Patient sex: M
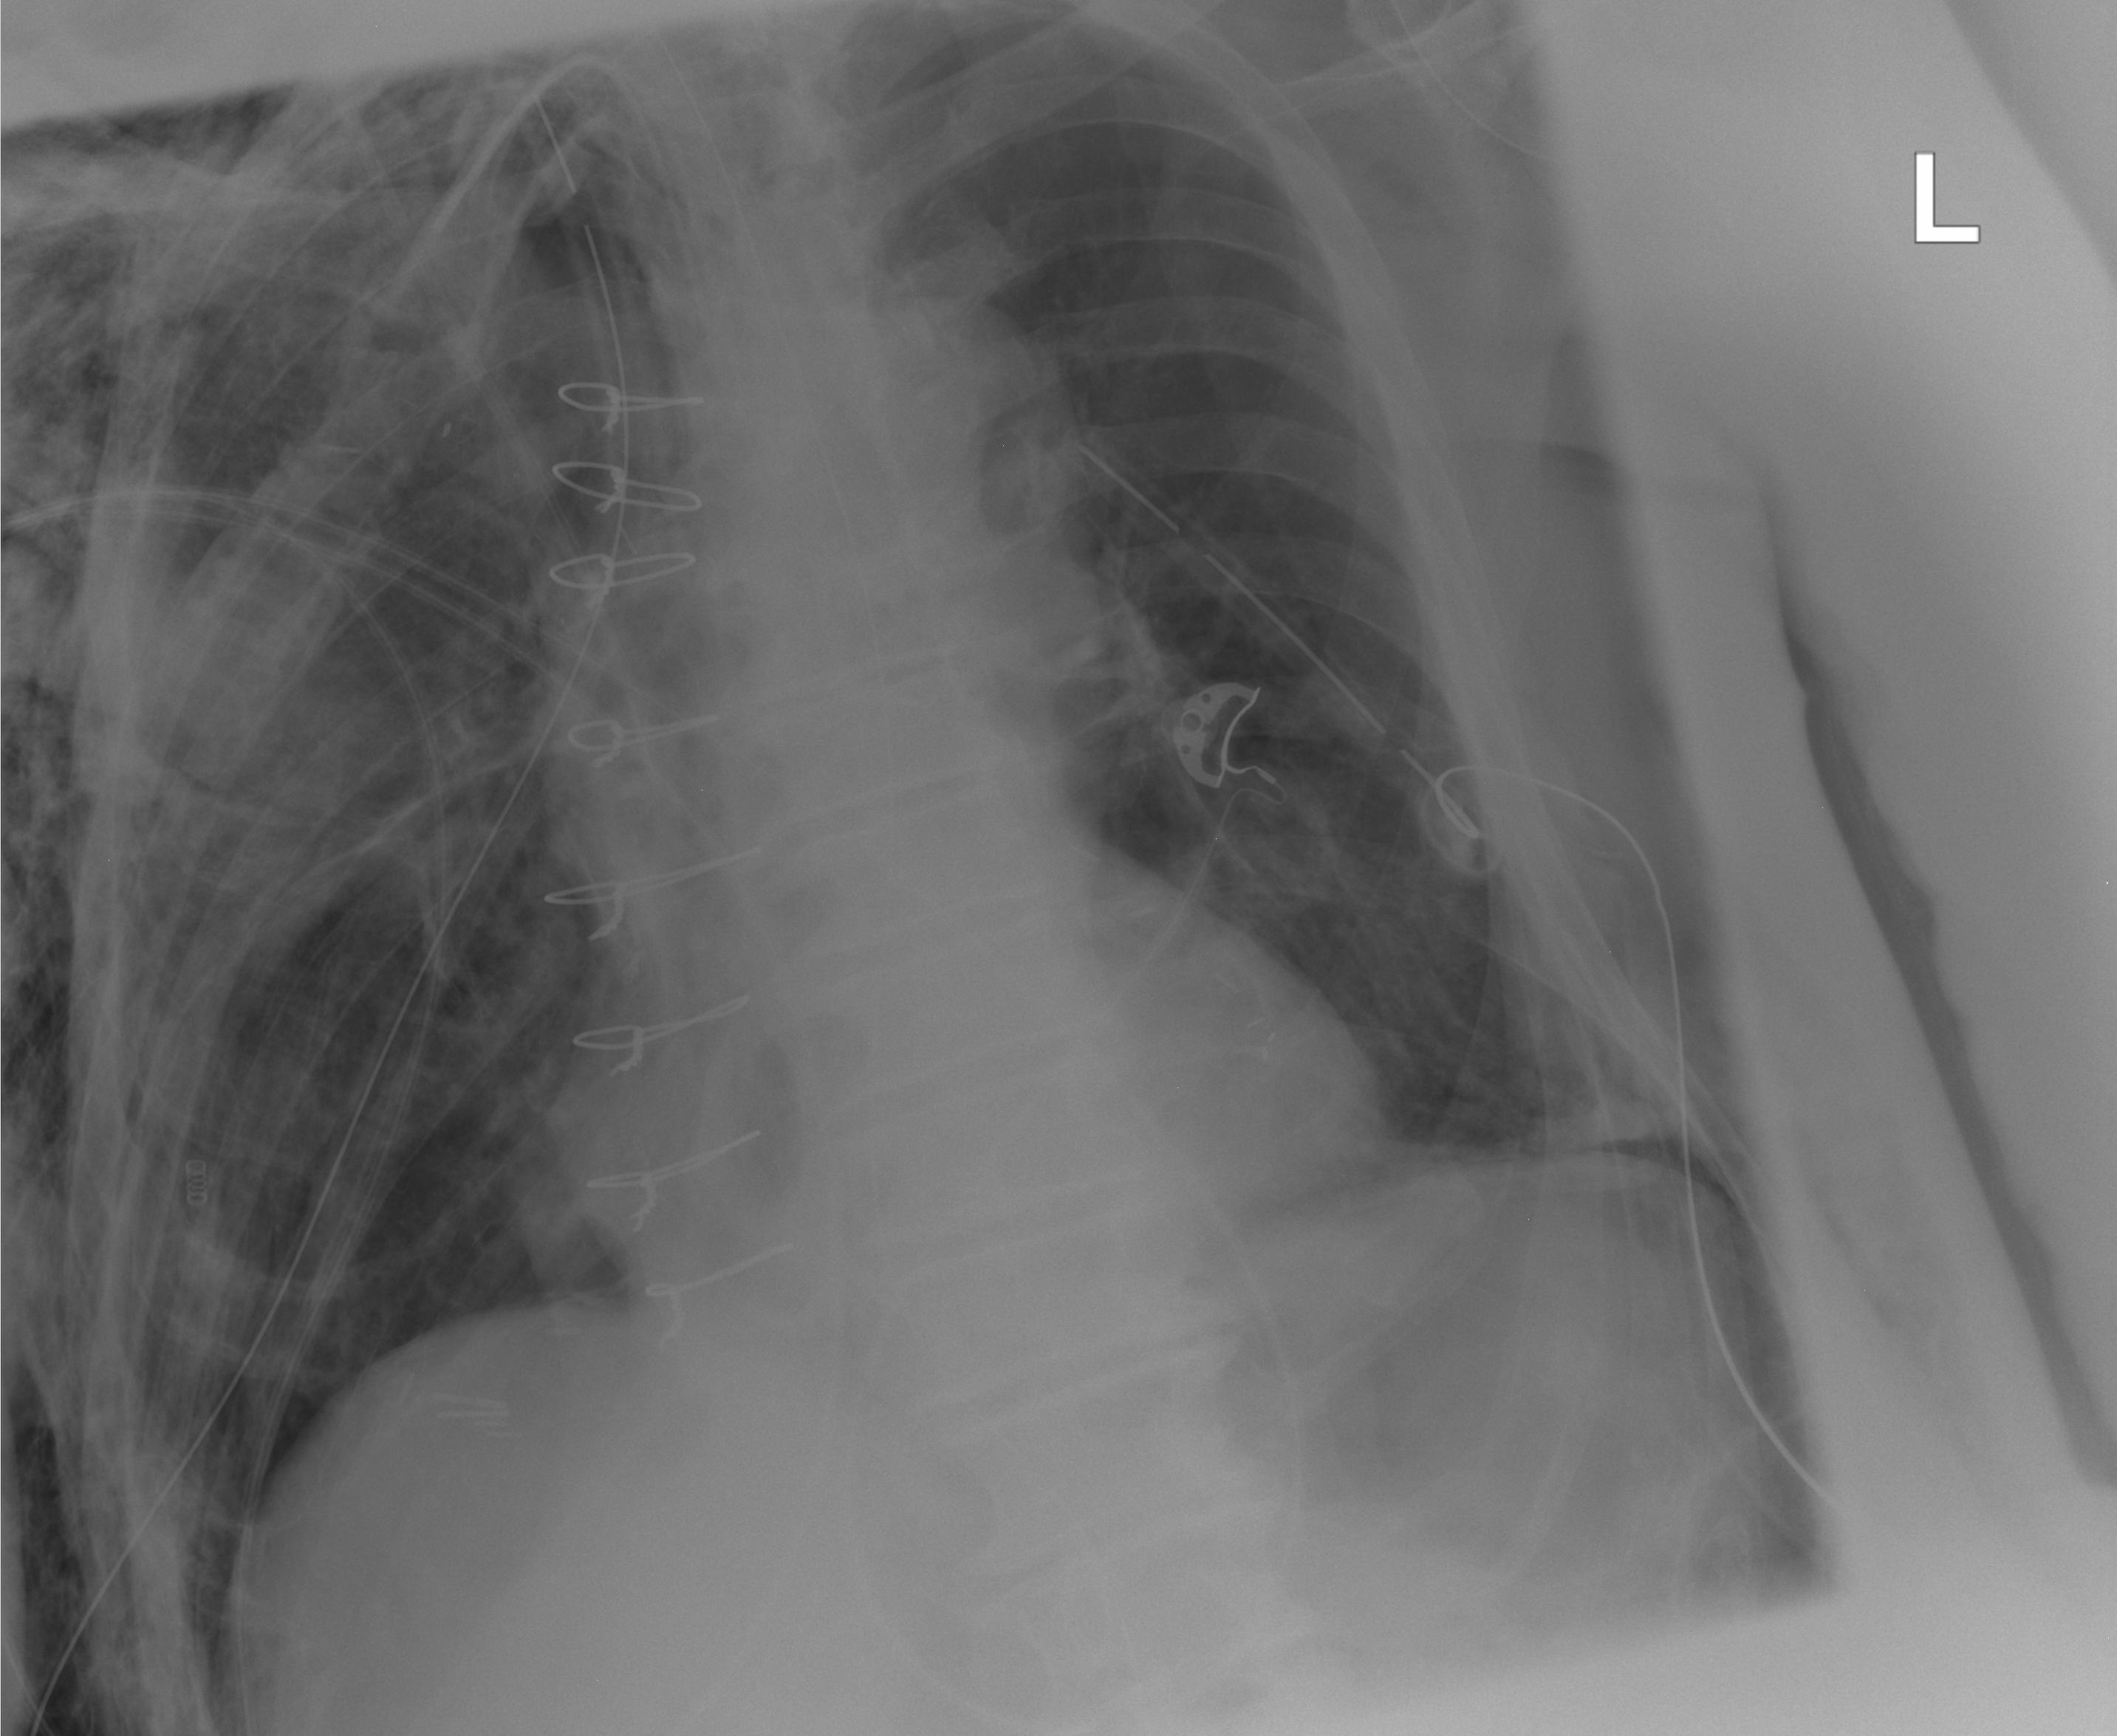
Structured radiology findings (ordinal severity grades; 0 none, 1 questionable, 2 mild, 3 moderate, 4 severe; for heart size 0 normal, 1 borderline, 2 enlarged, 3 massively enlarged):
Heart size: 0
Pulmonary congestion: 0
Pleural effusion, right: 0
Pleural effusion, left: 0
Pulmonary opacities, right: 0
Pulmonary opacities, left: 0
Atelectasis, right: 2
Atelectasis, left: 0